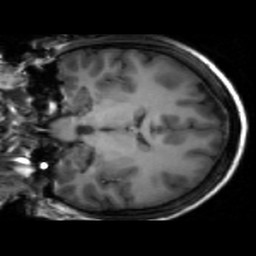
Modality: T1w
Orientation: coronal
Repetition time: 0.008948 s
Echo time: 0.001784 s